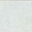
Piece: xx